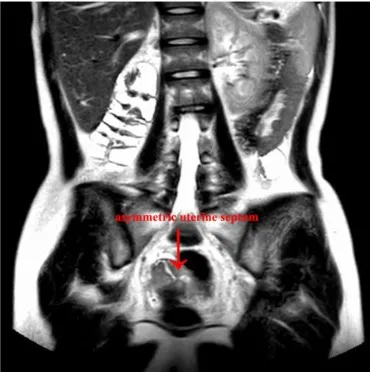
Preoperative imaging examination. (B) The uterine fundus, indicated by the arrow, is depressed downward toward the uterine septum. Given that the thickness of the transverse uterine septum was below the MRI slice gap, the MRI image did not capture the transverse uterine septum.
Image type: radiology (mri)